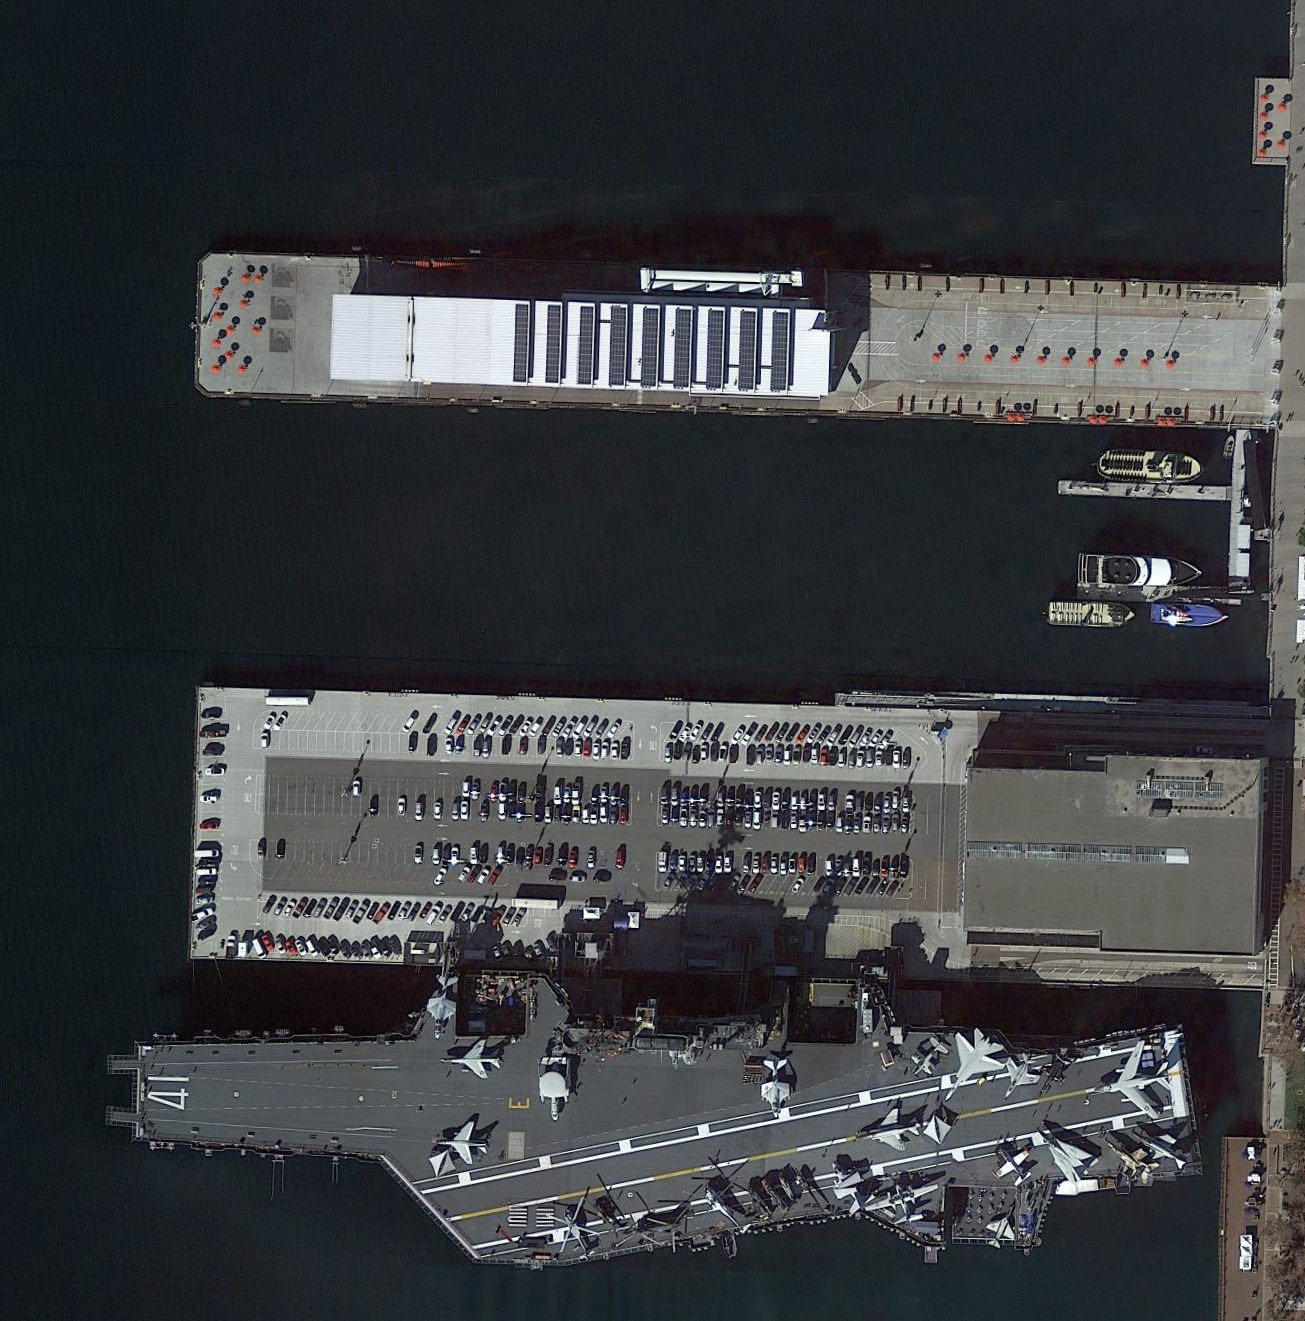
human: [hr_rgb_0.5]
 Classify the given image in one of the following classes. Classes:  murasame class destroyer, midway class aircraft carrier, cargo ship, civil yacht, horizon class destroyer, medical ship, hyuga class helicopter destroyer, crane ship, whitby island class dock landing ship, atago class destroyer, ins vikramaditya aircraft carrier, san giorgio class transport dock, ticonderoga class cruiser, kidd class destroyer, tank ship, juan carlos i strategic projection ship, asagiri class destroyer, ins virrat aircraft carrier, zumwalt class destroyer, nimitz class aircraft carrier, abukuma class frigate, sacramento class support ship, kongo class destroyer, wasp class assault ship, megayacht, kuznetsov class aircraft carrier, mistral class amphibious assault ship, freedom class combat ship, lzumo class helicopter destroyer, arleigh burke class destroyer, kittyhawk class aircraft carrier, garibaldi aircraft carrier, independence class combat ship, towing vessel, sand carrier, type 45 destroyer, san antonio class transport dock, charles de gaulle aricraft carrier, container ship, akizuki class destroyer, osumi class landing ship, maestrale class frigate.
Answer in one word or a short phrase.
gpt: Midway class aircraft carrier